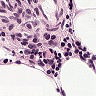
Metastatic tissue present: no